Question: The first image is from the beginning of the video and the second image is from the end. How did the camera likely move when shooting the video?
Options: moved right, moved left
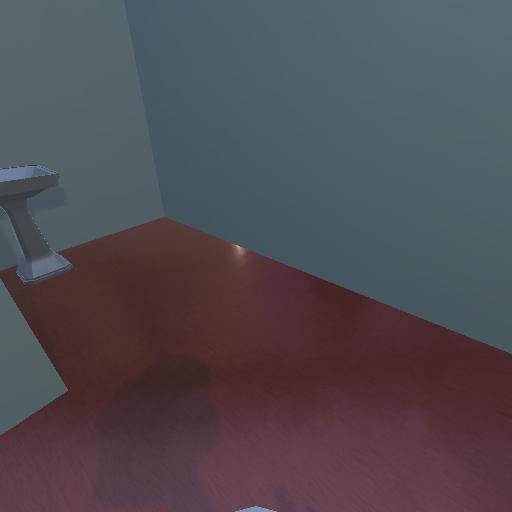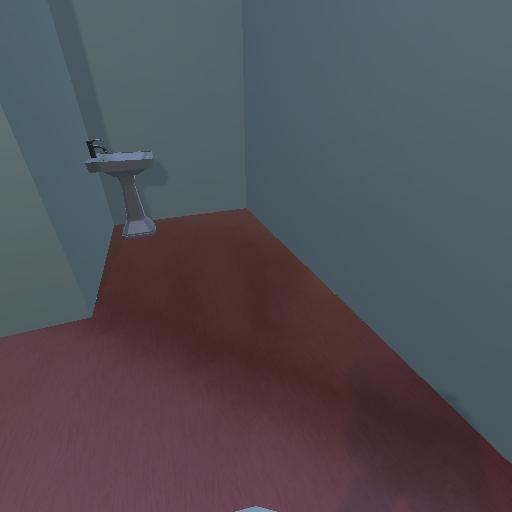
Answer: moved right